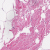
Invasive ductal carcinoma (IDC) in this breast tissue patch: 0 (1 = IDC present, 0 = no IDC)